Interaction volume radius: 5 \u00c5
Interaction volume height: 20 \u00c5
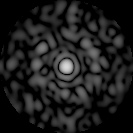
Disorder parameter: 0.8697